Question: i am beginner for win-forms and i was searching on Google last 2 days . i want that type of ribbon in windows form application file,computer,view etc.

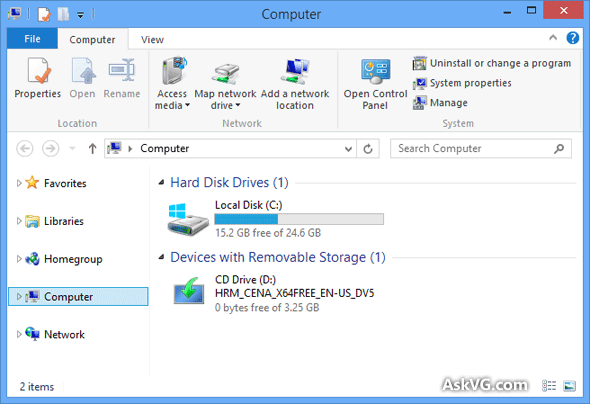
Answer: There are many commercial ribbon controls for WinForms out there for example from DevExpress, Janusys.